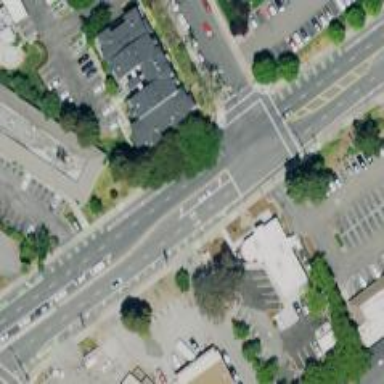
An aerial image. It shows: Solid stop line on the road.